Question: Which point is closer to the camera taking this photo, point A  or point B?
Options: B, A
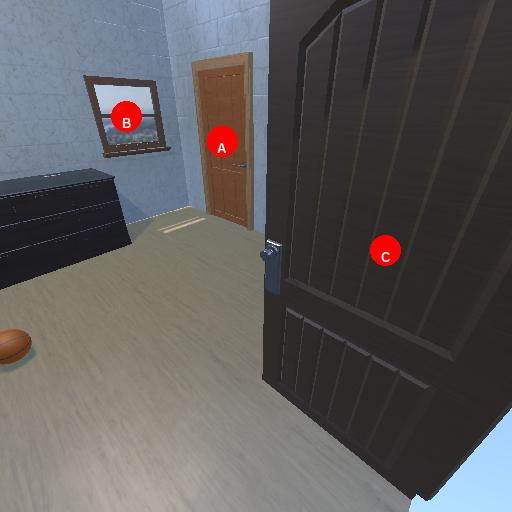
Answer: B